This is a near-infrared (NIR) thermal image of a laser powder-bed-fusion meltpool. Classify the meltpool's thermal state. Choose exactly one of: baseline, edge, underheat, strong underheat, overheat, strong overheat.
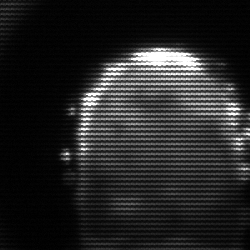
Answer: baseline